Interaction volume radius: 5 \u00c5
Interaction volume height: 10 \u00c5
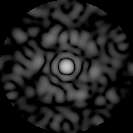
Disorder parameter: 0.8269